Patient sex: M
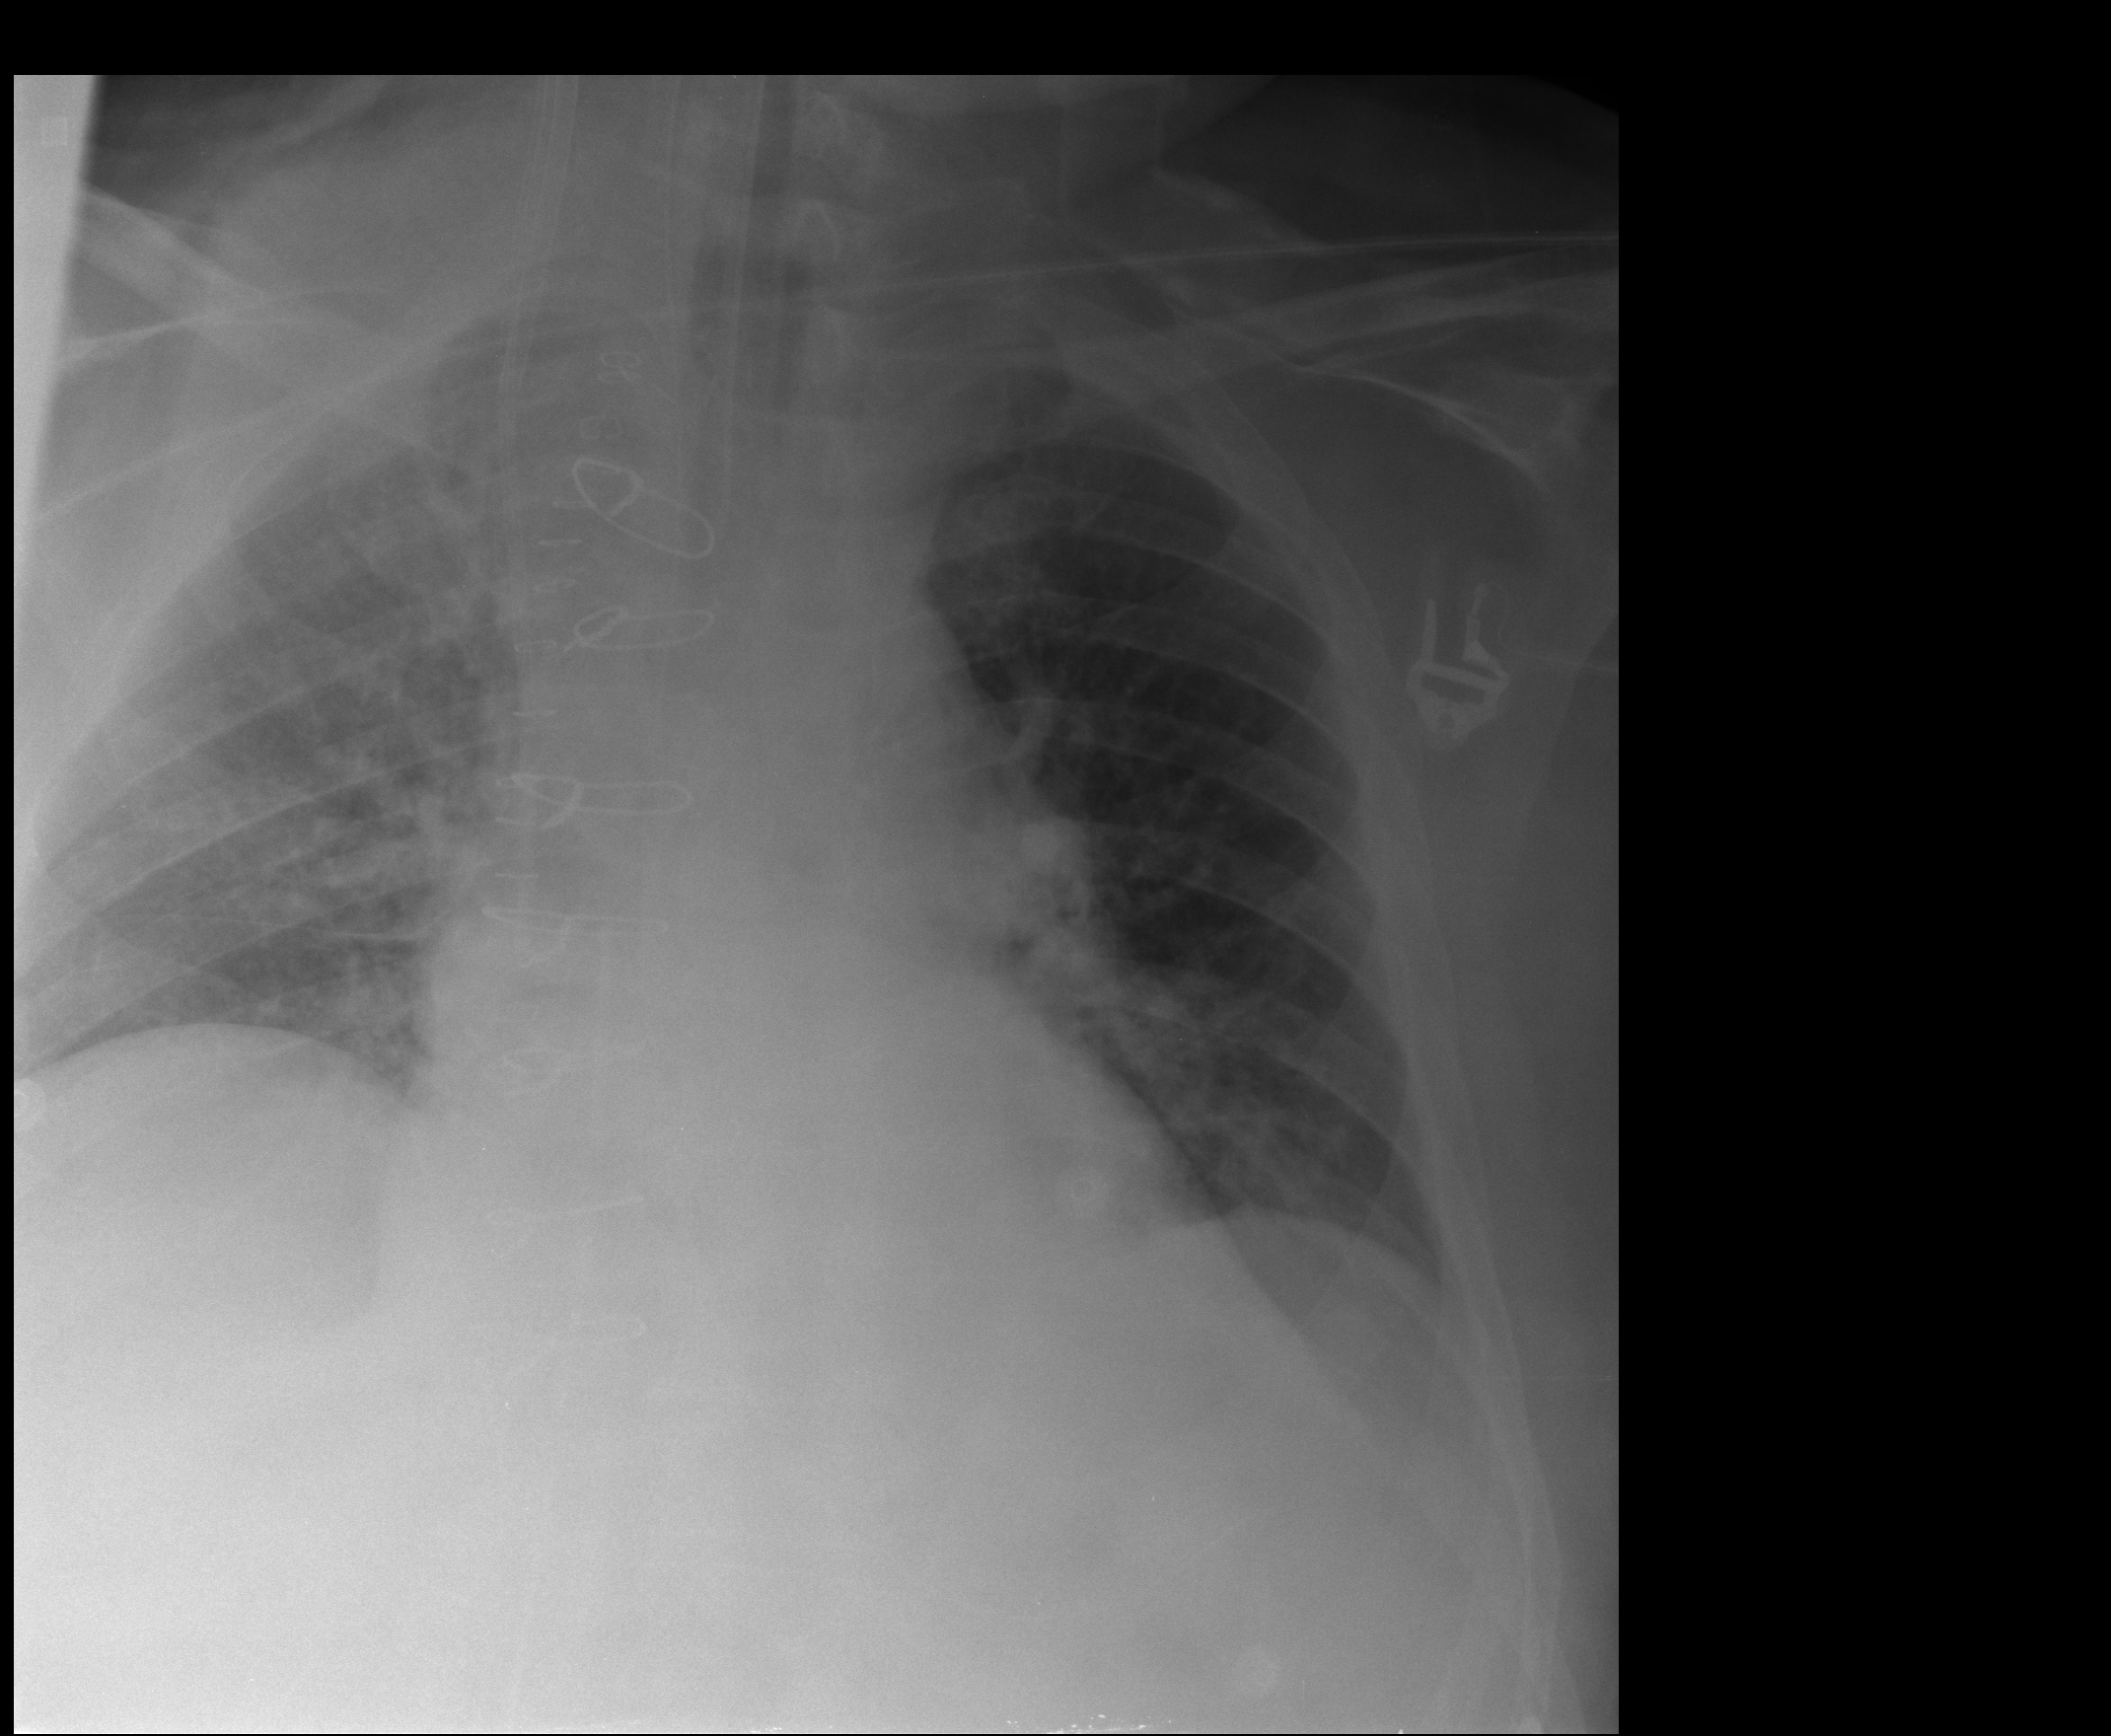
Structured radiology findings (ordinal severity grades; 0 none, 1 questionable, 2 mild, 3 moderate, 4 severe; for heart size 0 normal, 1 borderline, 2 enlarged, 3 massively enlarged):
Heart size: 2
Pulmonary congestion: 2
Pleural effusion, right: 0
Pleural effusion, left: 0
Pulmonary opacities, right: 2
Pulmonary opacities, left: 0
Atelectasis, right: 2
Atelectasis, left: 2